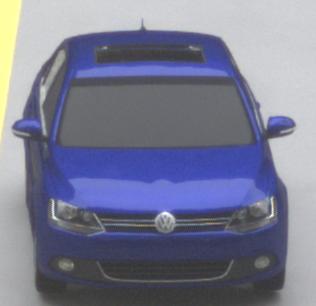
Make: VW
Model: Jetta 1.2 TSI
Detailed model: Jetta (IV)
Model produced from: 2011/01
Model produced until: 2014/08
Doors: 4
Color: blue
Road condition: dry road
Daytime: morning or afternoon
Contrast: low contrast